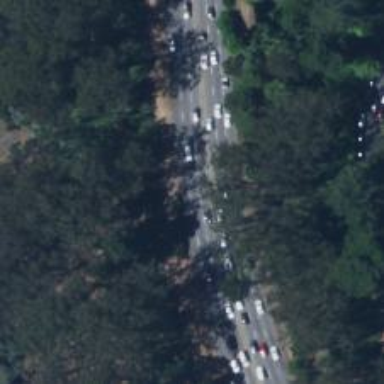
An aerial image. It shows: Trunk highway.